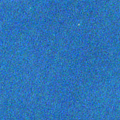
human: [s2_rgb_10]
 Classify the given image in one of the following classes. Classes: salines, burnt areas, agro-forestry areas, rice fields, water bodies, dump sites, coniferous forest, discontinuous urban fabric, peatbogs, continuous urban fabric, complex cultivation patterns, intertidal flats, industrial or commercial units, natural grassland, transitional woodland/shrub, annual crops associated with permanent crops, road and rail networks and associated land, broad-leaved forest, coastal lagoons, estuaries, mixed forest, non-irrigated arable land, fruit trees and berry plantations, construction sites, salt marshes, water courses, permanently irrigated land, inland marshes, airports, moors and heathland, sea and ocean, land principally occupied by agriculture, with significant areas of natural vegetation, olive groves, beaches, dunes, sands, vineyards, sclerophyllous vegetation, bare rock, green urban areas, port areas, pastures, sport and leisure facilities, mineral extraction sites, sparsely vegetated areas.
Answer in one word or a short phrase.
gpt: sea and ocean